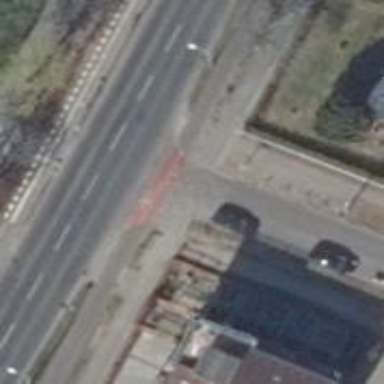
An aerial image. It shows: Unmarked crossing on the road.